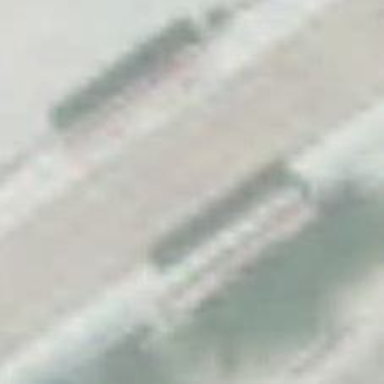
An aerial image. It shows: Stop for light rail public transport on the railway.